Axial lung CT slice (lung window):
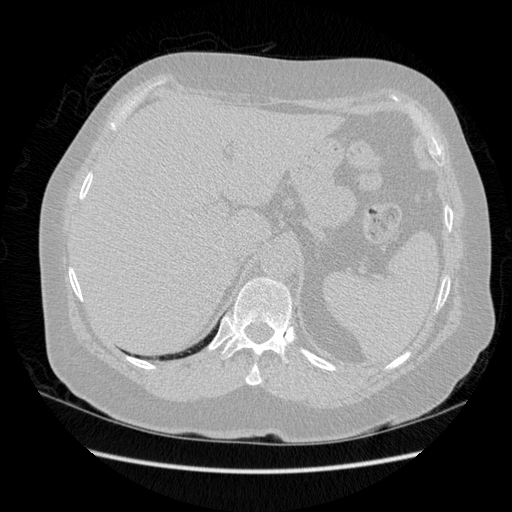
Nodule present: no